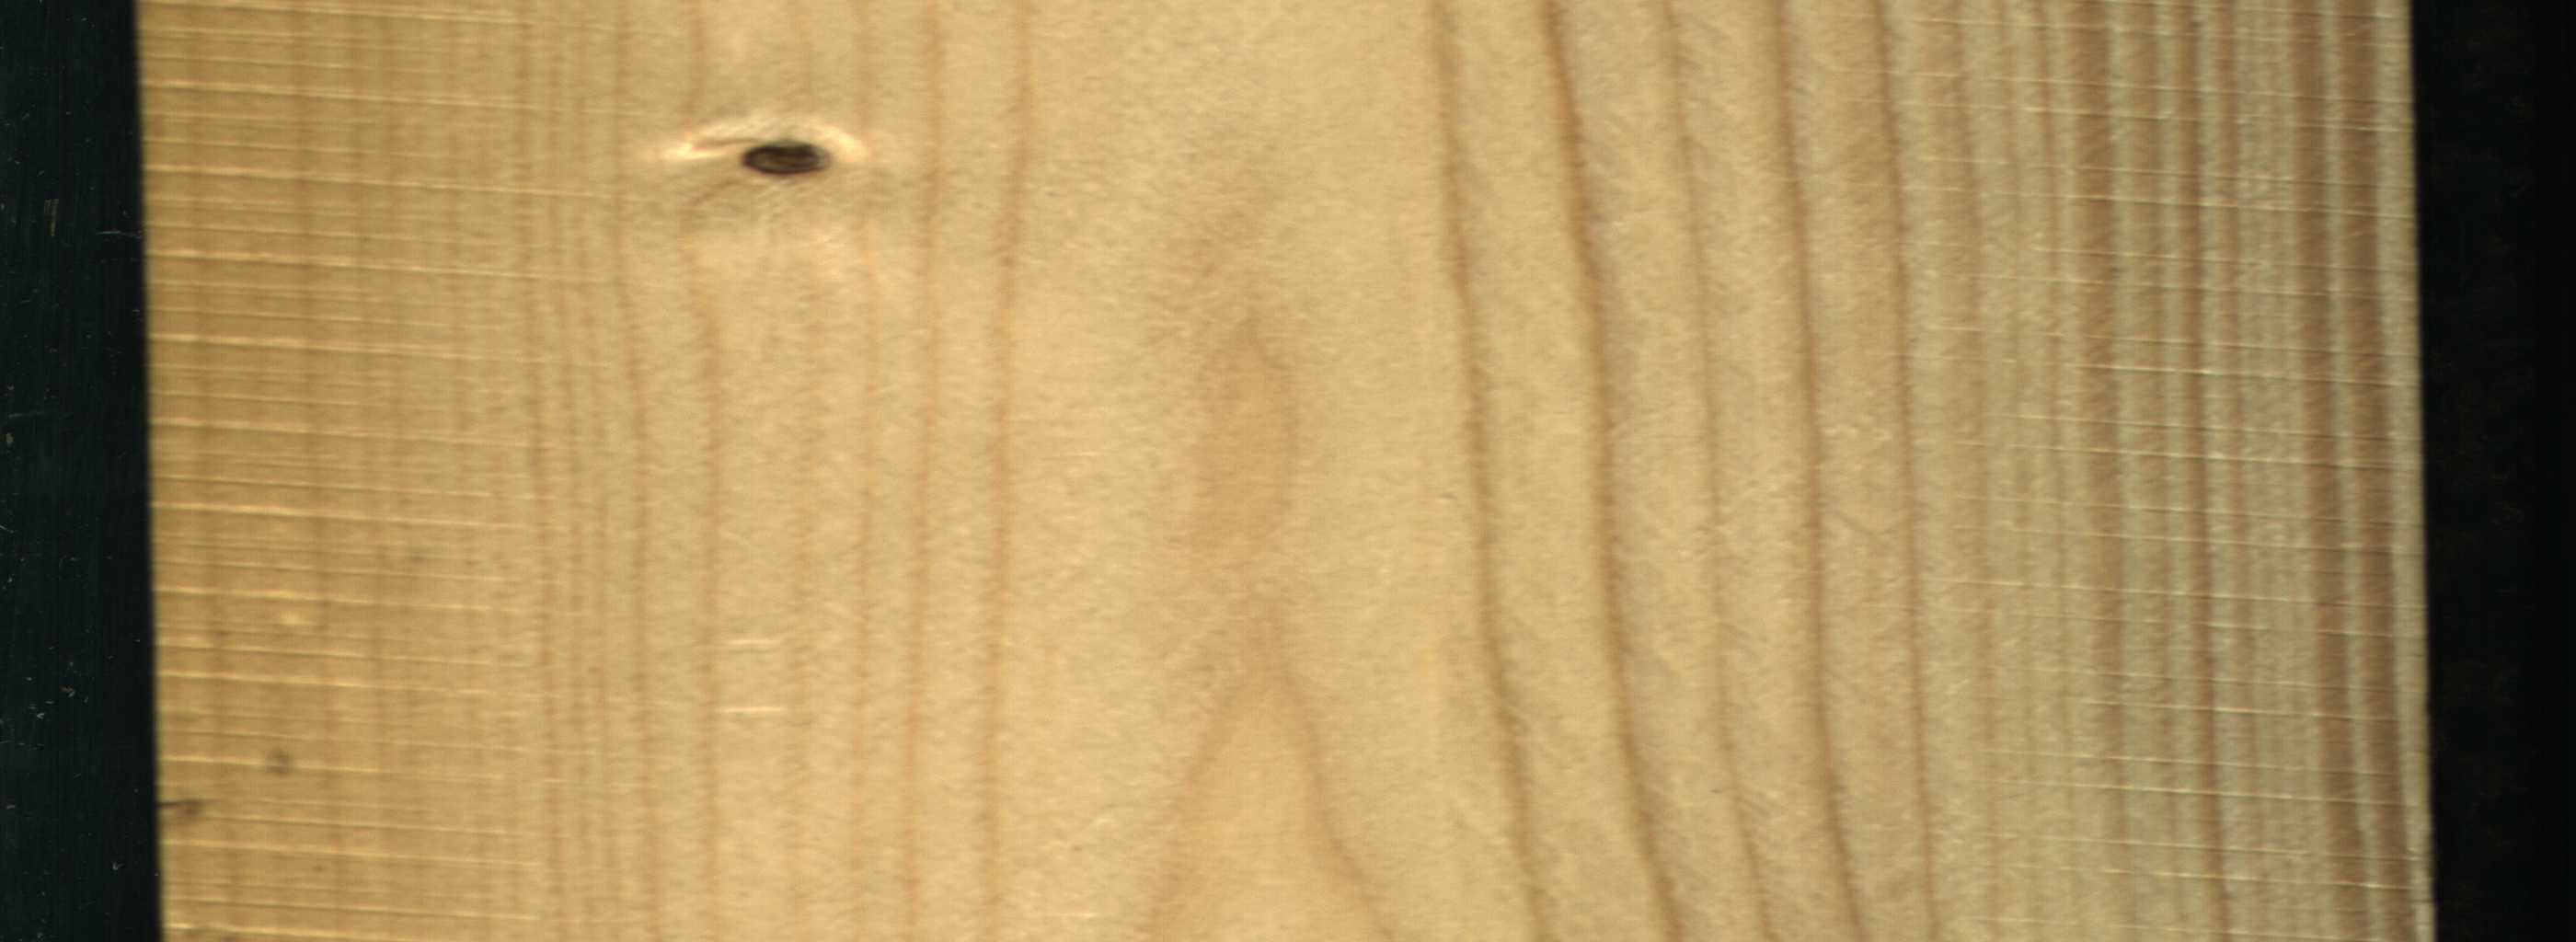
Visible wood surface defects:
Dead_Knot